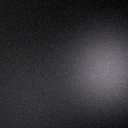
Screen state: off